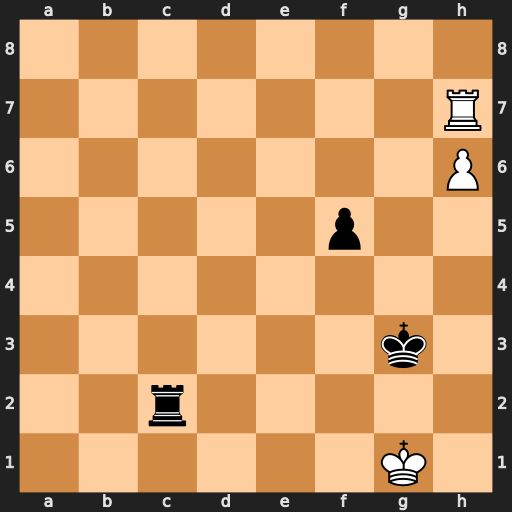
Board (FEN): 8/7R/7P/5p2/8/6k1/2r5/6K1
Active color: w
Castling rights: -
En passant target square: -
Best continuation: Rg7+ Kf3 h7 Rc8 Rg8